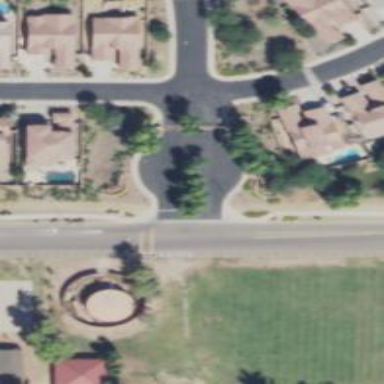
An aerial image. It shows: Residential road with asphalt surface.